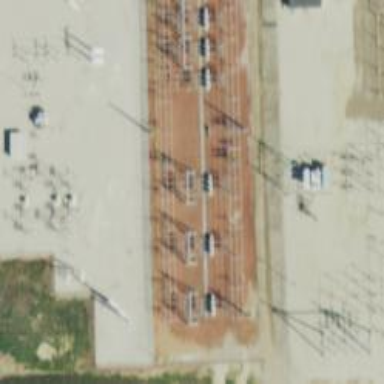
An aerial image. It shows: Switch for power supply.